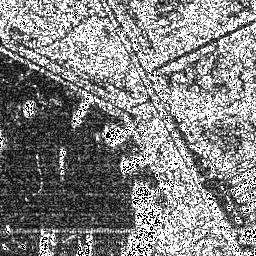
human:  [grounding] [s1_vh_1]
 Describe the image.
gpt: In the satellite image, there is  <ref>1 small ship </ref> <box>[[13, 89, 19, 99, 0]]</box> located at bottom left.